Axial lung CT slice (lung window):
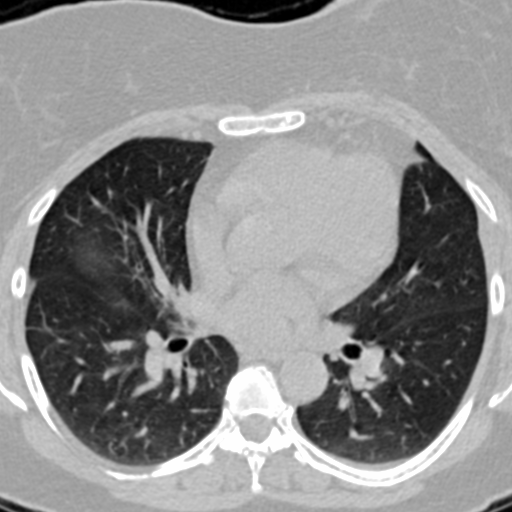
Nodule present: no